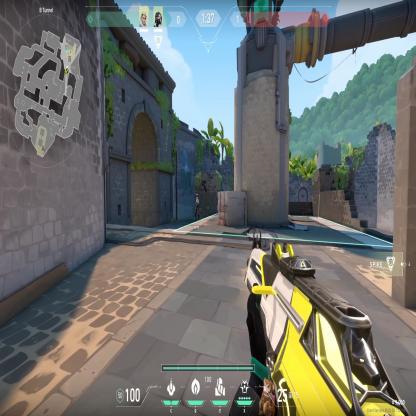
Label: teammate